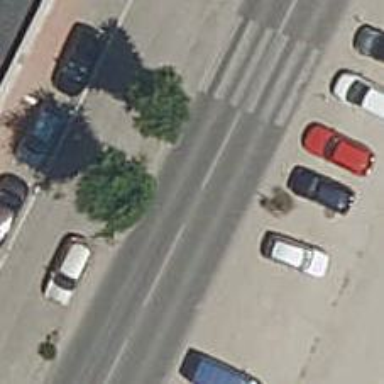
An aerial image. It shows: Bump for traffic calming.